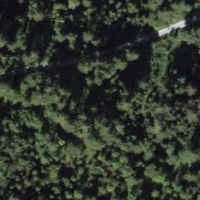
EUNIS habitat code: 43
Species observed at this site:
Caltha palustris